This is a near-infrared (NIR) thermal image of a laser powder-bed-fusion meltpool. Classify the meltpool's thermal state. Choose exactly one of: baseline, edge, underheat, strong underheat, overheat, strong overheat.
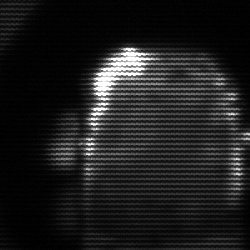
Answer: baseline